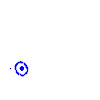
Particle: pion